Question: how do i correct the span of the y-axis, since the first diagramme has bigger range but the last diagramme has smaller range.
I tried using expand_limit() , but i have to define the limit. what i want is to specify my limit based on the mean value +- 10%

'''
Data
structure(list(height = structure(1:21, .Label = c("_150_5_",
"_150_4_", "01_150_3_", "01_150_2_", "_150_1_",
"01_130_5_", "01_130_4_", "01_130_3_", "01_130_2_",
"L01_130_1_", "01_100_5_", "01_100_4_", "01_100_3_",
"01_100_2_", "01_100_1_", "01_60_5_", "01_60_4_",
"01_60_3_", "01_60_2_", "01_60_1_", "01_30_5_"
), class = "factor"), max = c(153.502609757564, 153.803890640307,
154.<PHONE>, 153.502609757564, 153.577819267489, 133.497584806195,
133.440753139611, 133.896765965376, 134.<PHONE>, 133.725396384362,
102.872441458794, 103.347289523556, 103.279185873129, 101.<PHONE>,
102.<PHONE>, 60.852713866229, 60.8645299271739, 60.9236791302129,
60.8763505777715, 61.0542129187662, 30.8972231764362), mean = c(152.<PHONE>,
151.858031107105, 152.211206935181, 151.759867764584, 150.344389742043,
131.874101333396, 131.706179220053, 131.<PHONE>, 132.264362261993,
130.599623937693, 101.774080628225, 102.<PHONE>, 102.239940146821,
100.<PHONE>, 100.577556727676, 60.299452319695, 60.3004949199648,
60.3066081777292, 60.3048844335163, 60.3267015589117, 30.347932670538
), min = c(150.<PHONE>, 148.344689600069, 148.767123457497,
148.<PHONE>, 146.<PHONE>, 129.<PHONE>, 129.258692422658,
127.367870428665, 129.418798152331, 127.<PHONE>, 99.7938010585627,
100.401130405172, 101.<PHONE>, 98.2917306757434, 99.1623945349401,
59.7507299132569, 59.7507299132569, 59.8077330900488, 59.7507299132569,
59.8191467795698, 29.7732075536612), sd = c(0.384120348675233,
0.996143559832467, 0.892389162104352, 0.668245088780541, 1.26871400480022,
0.717796939735463, 0.841062860547558, 1.09283360068465, 0.801961749792679,
1.40866403449516, 0.370811042540416, 0.387499052903713, 0.273143219592094,
0.372612511324188, 0.448178158096896, 0.141781338201885, 0.143328065432486,
0.140326202644008, 0.141854728955873, 0.139981570704421, 0.155319872754675
)), class = "data.frame", row.names = c(NA, -21L))
'''
the code i have tried
'''
ii=1
k=0
plot_list_stat=list()
par(mfcol = c(5, 1))
for (i in 1:4 ){
k=k+1
plot_list_stat[[ii]]=ggplot(stat.std_w[k:(k+4),],aes(x=height,y=mean,group=1))+
geom_ribbon(aes(x=height,ymax=max,ymin=min,color="min-max"
),alpha=0.6,fill= "skyblue",show.legend=TRUE)+
scale_fill_manual("",values ="skyblue", guide = FALSE)+
geom_line()+ylab("")+
geom_point()+
theme(axis.text.x = element_text(angle = 90))+
geom_errorbar(aes(ymin=mean-sd, ymax=mean+sd,color="mean+-sd"
), width=.2,position=position_dodge(0.05))+theme(legend.position = "none")
print(ii); #plot_list_stat[[ii]]
ii=ii+1;k=k+4;)
library("cowplot")
pgrid=plot_grid(plotlist=plot_list_stat,nrow=1)
library(ggpubr)
pgrid=ggarrange(pgrid,common.legend = T)
annotate_figure(pgrid,
top = text_grob("statistic ", size = 14),
left = text_grob(" mean",rot = 90))
'''
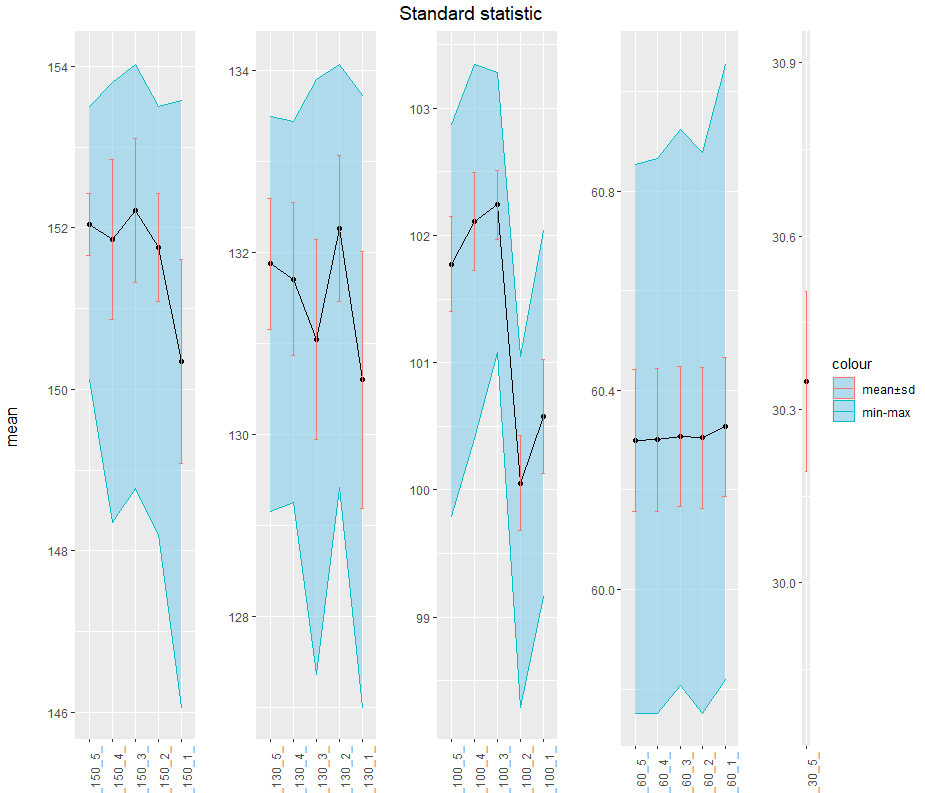
Answer: By default the plot area will be expanded by a small amount from the extreme values in the data. There are a number of mechanisms for manually overriding this behavior depending on your needs. In generaly they are much harder to implement in faceted plots, but the visual you're after really calls for faceting so below I'm showing a solution with 'geom_blank()' which will work with this example.
'''
library(tidyverse)
# parse text in 'height' variable to be sortable
df2 <- df %>%
separate(col = height, into = c("sub_grp", "grp", "order"), remove = F, fill = "left") %>%
mutate(grp = fct_rev(factor(as.numeric(grp))),
order = fct_rev(factor(as.numeric(order))))
#> Warning: Expected 3 pieces. Additional pieces discarded in 21 rows [1, 2, 3, 4,
#> 5, 6, 7, 8, 9, 10, 11, 12, 13, 14, 15, 16, 17, 18, 19, 20, ...].
# set fraction to expand plot by
# these are based on the requested +/- 10% in the question
fract_up <- 1.1
fract_down <- 0.9
# extract table of limits to expand plot by
df3 <- df2 %>%
group_by(grp) %>%
summarise(grp_mean = mean(mean), grp_order = mean(as.numeric(order))) %>%
mutate(grp_top = fract_up * grp_mean, grp_bot = fract_down * grp_mean, .keep = "unused") %>%
pivot_longer(-c(grp, grp_order), names_to = "type", names_prefix = "grp_")
# plot it all together
df2 %>%
ggplot(aes(x = order, y = mean, group = grp)) +
geom_ribbon(
aes(
ymax = max,
ymin = min,
color = "min-max",
group = grp
),
alpha = 0.6,
fill = "skyblue"
) +
geom_line() +
geom_point() +
geom_errorbar(
aes(
ymin = mean - sd,
ymax = mean + sd,
color = "mean+-sd"
),
width = .2,
position = position_dodge(0.05)
) +
geom_blank(data = df3, aes(x = grp_order, y = value)) +
facet_wrap(facets = vars(grp),
scales = "free",
nrow = 1) +
scale_x_discrete(NULL, labels = df2$height) +
ggtitle("Standard statistic") +
ylab("Mean") +
theme(axis.text.x = element_text(angle = 90, vjust = 0.5),
plot.title = element_text(hjust = 0.5))
#> geom_path: Each group consists of only one observation. Do you need to adjust
#> the group aesthetic?
'''

<URL>